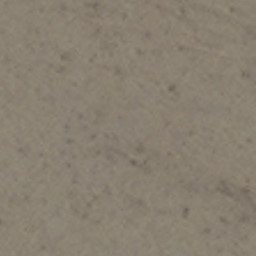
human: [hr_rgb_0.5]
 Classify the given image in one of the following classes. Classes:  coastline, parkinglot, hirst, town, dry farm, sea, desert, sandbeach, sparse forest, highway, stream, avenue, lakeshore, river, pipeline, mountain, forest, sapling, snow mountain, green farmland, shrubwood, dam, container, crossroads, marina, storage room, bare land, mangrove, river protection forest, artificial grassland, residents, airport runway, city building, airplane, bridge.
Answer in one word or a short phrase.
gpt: bare land